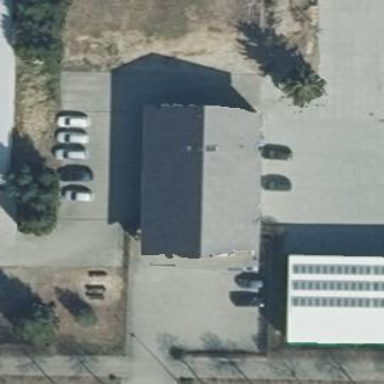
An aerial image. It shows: Industrial building.